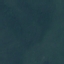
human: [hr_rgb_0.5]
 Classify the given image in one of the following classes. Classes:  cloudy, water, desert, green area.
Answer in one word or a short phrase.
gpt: green area